Interaction volume radius: 5 \u00c5
Interaction volume height: 15 \u00c5
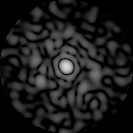
Disorder parameter: 0.7971